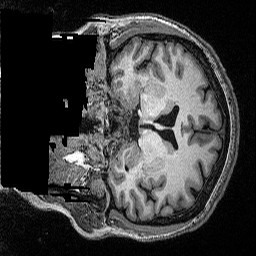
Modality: T1w
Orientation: coronal
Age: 29
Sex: male
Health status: ill
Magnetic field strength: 3 T
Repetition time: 2.53 s
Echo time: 0.00331 s